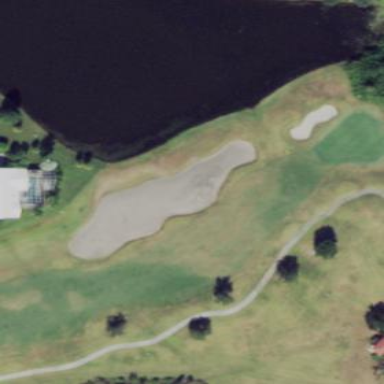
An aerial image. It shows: Sand bunker on golf course.